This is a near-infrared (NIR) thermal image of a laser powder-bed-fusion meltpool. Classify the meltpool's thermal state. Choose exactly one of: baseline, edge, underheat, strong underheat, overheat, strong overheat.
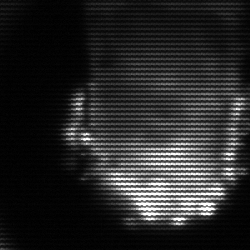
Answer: baseline